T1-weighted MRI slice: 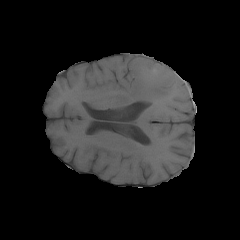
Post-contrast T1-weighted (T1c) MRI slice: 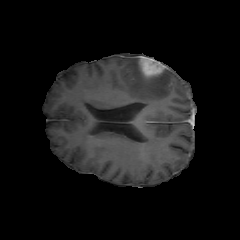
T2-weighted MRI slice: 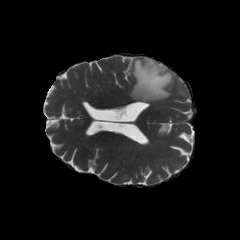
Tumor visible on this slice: yes